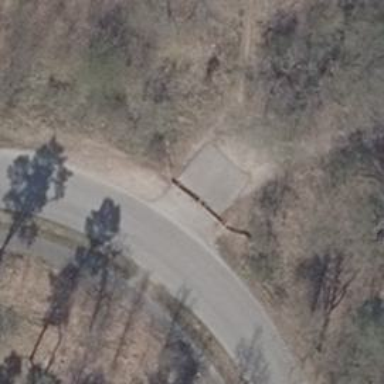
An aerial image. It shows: Path on the ground.